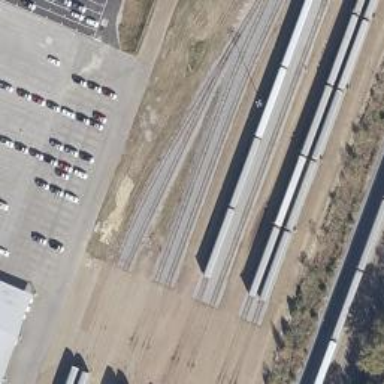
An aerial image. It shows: Railway spur service.